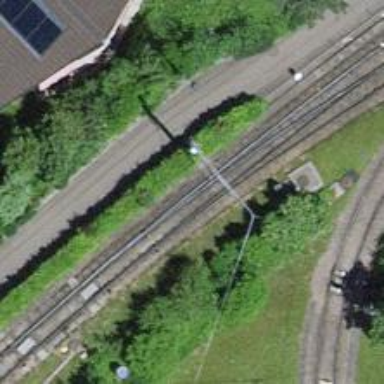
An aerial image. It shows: Railway switch.